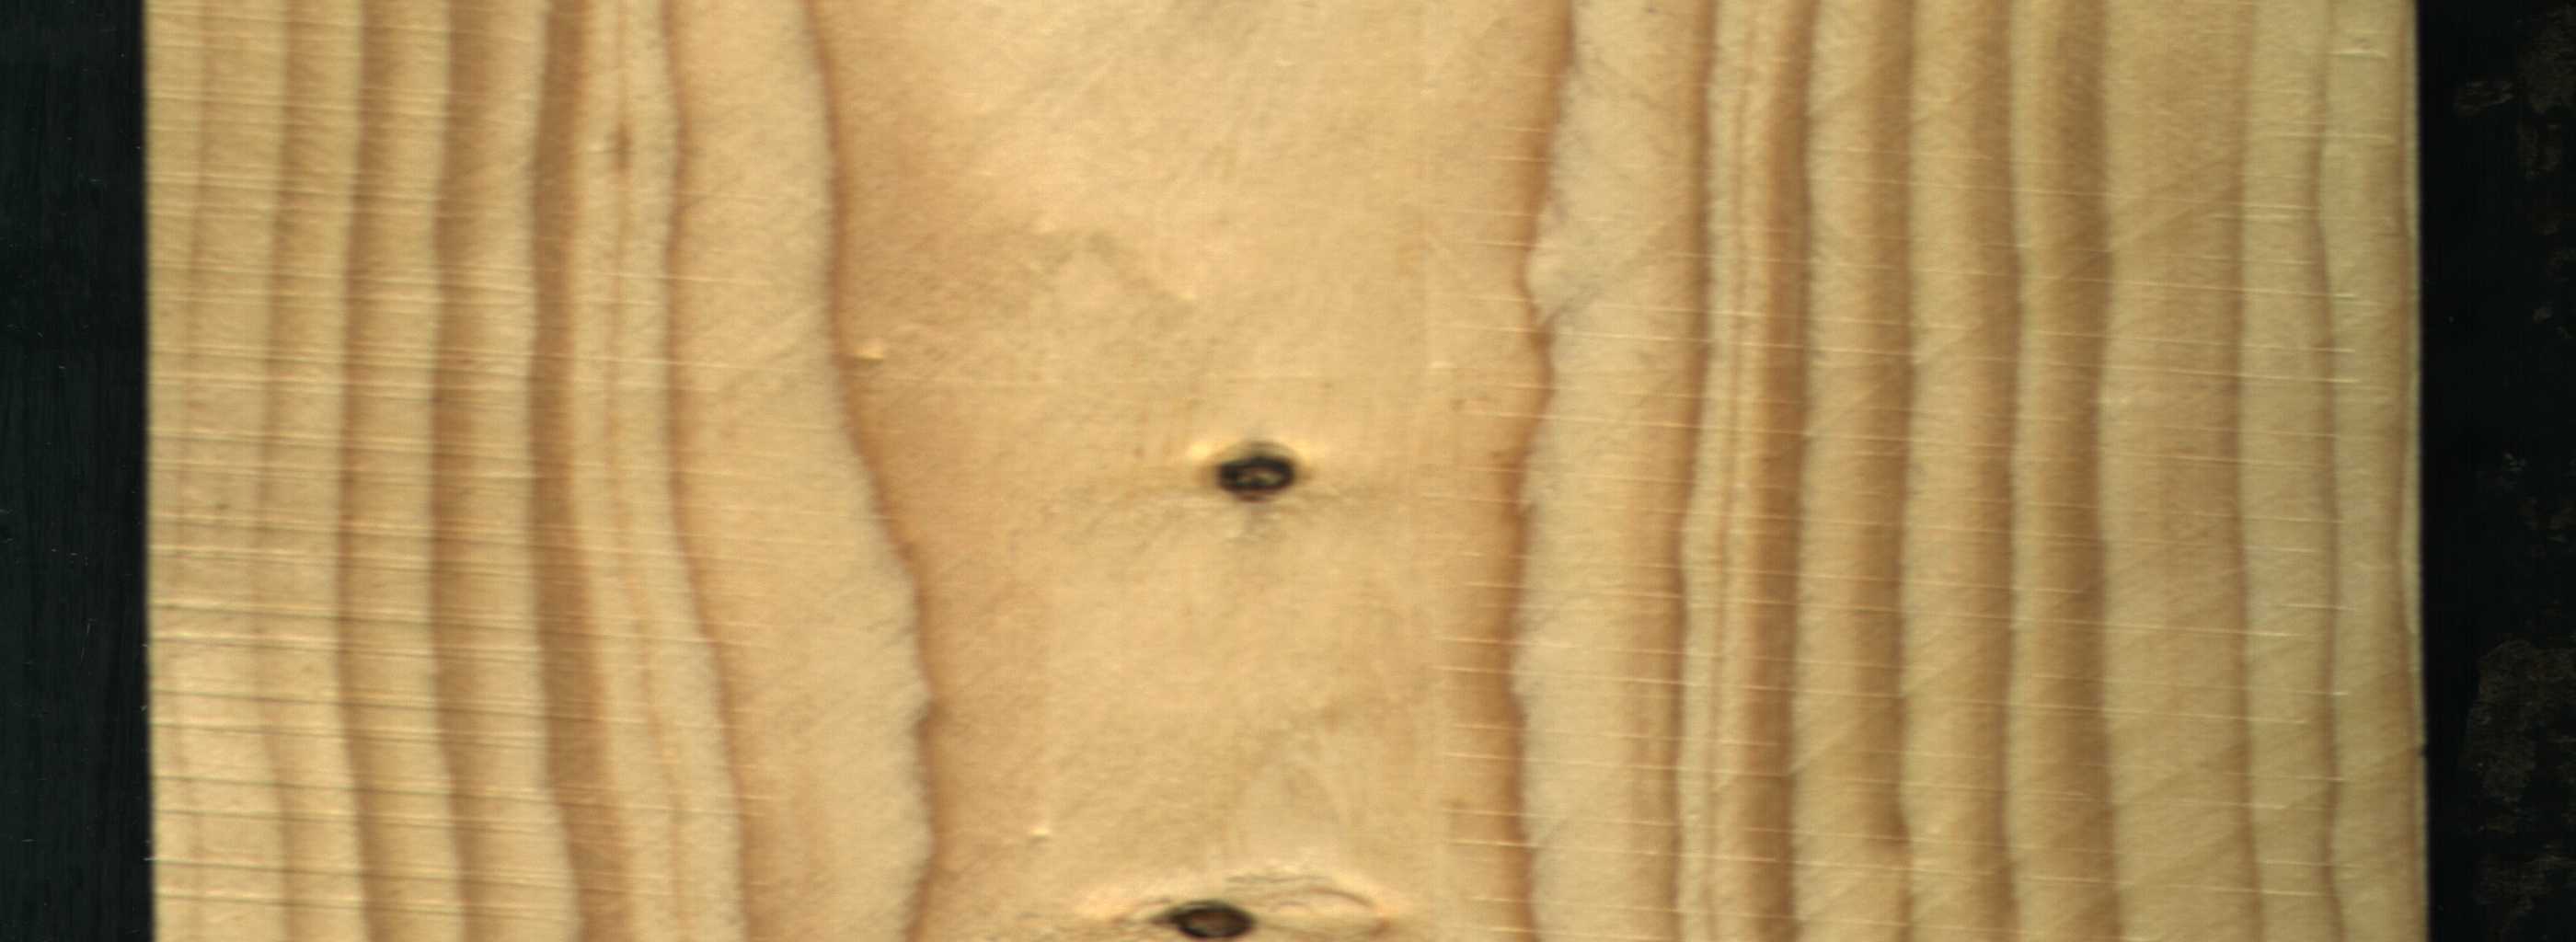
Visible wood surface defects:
Quartzity
Quartzity
Dead_Knot
Dead_Knot